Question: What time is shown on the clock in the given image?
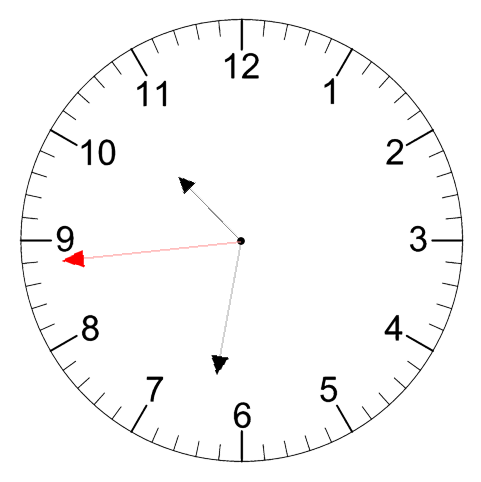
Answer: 10:31:44